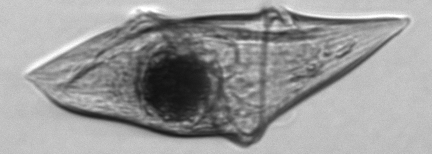
Label: Gyrodinium